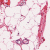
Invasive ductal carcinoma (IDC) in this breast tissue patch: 0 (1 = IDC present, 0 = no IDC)